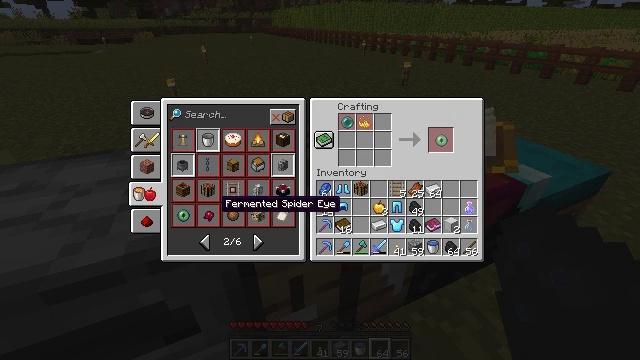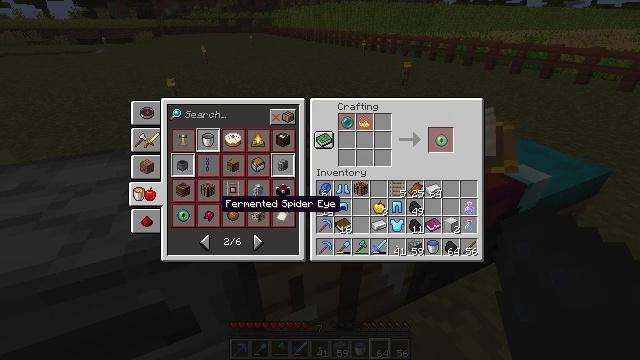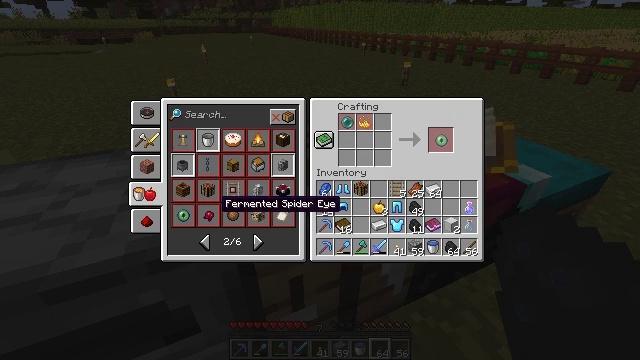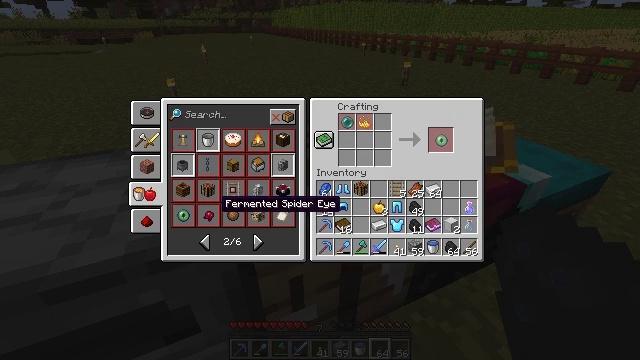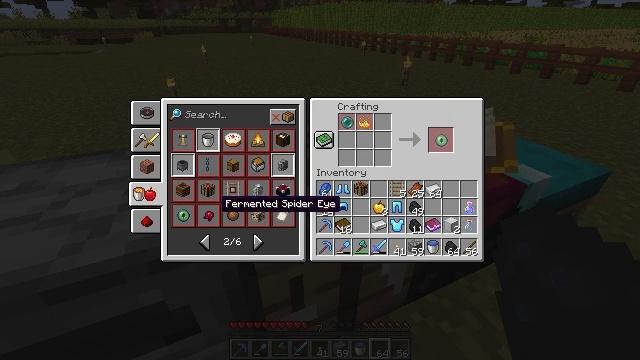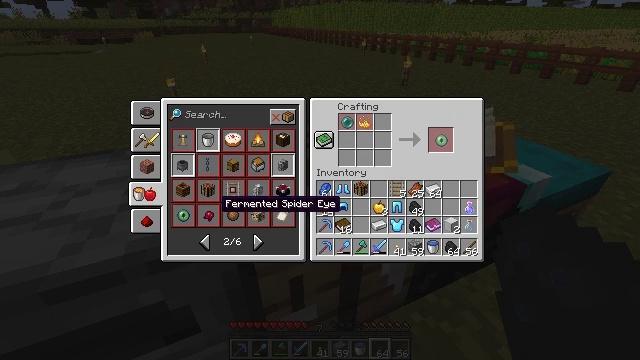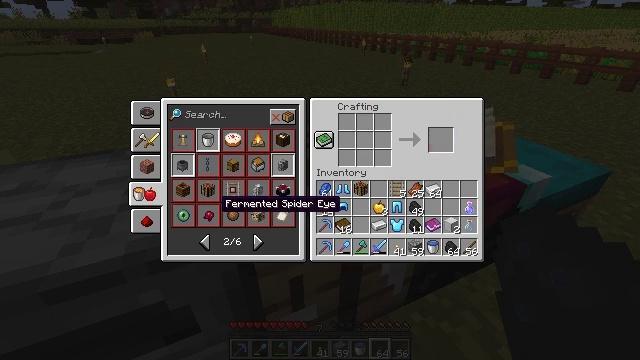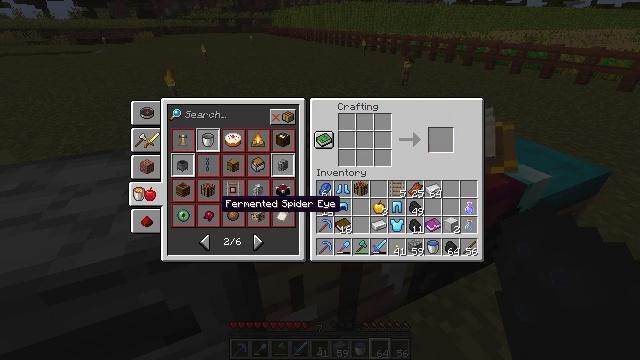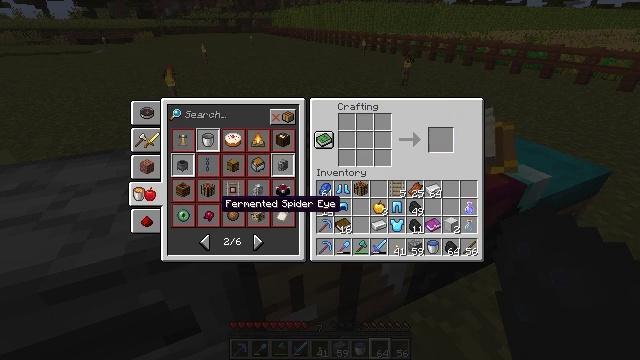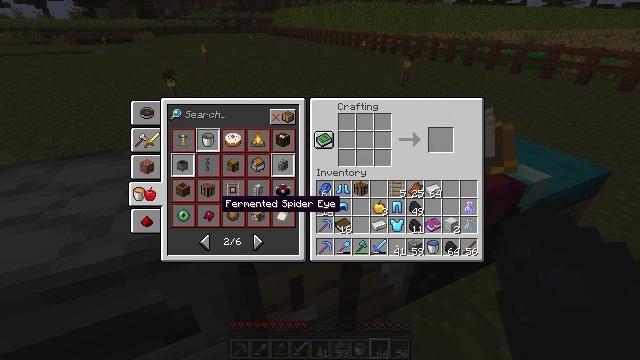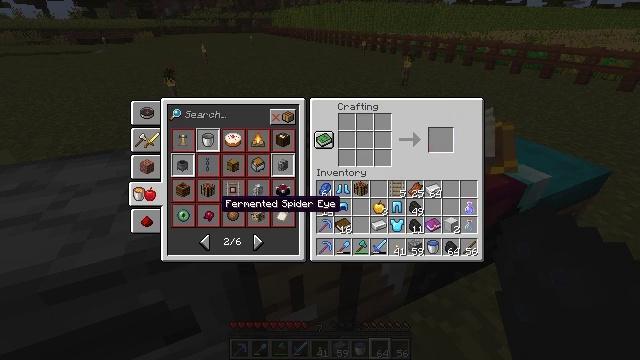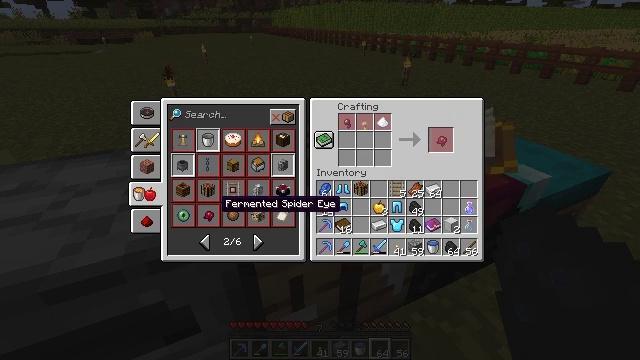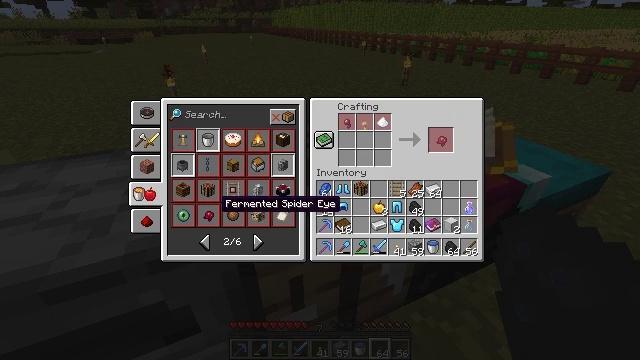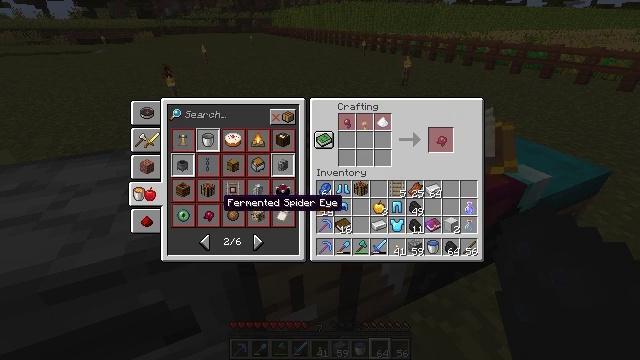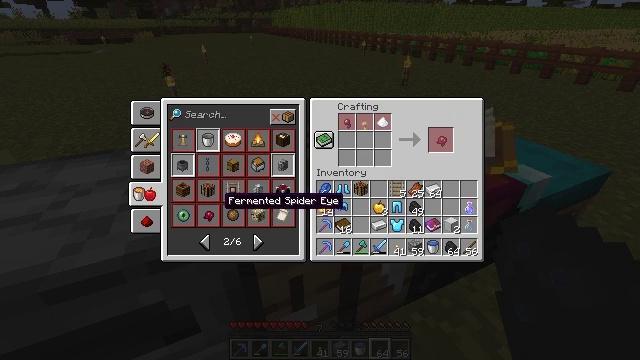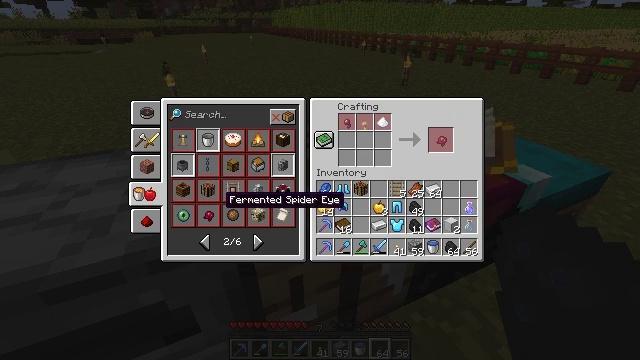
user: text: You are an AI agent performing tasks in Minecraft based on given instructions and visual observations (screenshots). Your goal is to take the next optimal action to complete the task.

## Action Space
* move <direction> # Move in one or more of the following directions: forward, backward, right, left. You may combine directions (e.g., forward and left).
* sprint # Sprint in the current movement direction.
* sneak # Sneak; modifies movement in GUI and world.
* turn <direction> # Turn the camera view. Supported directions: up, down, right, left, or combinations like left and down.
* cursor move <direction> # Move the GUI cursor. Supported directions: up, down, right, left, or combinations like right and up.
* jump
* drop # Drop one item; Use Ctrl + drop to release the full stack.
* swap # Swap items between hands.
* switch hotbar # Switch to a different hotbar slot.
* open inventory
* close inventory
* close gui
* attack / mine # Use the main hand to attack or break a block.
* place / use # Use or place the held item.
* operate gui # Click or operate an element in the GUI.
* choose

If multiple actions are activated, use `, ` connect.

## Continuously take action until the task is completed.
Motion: motion action
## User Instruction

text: Interact with the crafting table to create a fermented spider eye.
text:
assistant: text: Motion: no_op
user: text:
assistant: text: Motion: no_op
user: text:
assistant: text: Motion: no_op
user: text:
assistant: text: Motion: no_op
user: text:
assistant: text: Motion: no_op
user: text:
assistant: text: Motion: operate gui
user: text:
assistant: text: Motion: operate gui
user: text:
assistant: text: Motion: operate gui
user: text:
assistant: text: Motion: no_op
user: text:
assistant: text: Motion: no_op
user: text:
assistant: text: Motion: no_op
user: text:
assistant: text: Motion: no_op
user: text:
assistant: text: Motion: no_op
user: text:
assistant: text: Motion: no_op
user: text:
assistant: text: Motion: no_op
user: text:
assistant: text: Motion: no_op
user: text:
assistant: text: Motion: no_op
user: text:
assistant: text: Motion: no_op
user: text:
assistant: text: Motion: no_op
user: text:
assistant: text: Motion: no_op
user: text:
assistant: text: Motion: no_op
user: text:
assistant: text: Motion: no_op
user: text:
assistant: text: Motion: no_op
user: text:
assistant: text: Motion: no_op
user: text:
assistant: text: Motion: no_op
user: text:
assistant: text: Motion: cursor move right and up
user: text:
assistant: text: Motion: cursor move right and up
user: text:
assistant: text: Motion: cursor move right and up
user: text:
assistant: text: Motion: no_op
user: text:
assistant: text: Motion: cursor move left